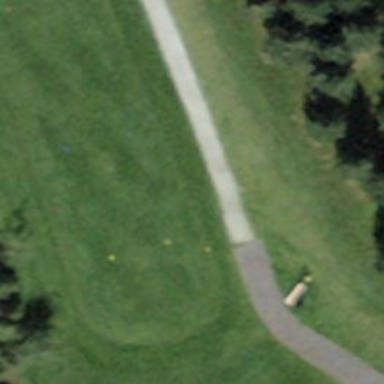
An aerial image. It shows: Golf tee.